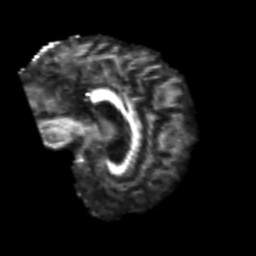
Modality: FA
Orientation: sagittal
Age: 53
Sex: female
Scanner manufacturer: siemens
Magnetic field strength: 3 T
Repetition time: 4.999 s
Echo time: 0.07946 s